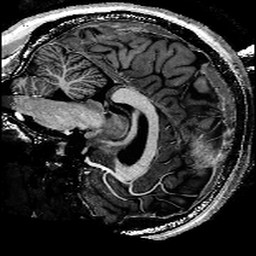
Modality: T1w
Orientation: sagittal
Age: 30
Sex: male
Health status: healthy
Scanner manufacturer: siemens
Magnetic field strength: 9.4 T
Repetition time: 6 s
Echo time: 0.003 s